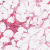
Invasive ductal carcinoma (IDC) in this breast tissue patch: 0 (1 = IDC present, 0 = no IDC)